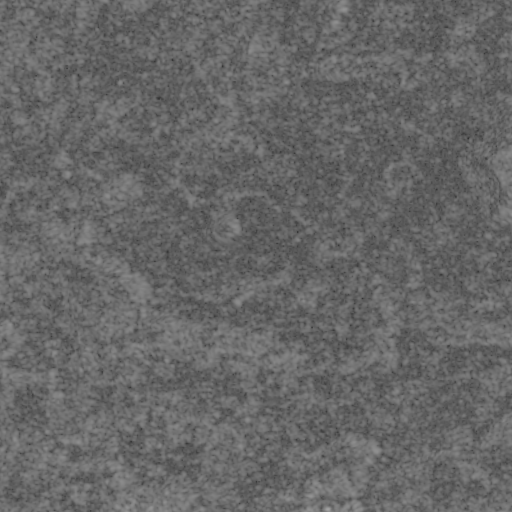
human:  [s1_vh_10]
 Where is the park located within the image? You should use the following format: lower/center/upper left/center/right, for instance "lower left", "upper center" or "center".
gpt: The park is located in the lower right of the image.
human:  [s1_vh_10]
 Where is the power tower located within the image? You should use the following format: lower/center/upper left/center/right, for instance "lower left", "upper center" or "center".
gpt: The power tower is located in the right of the image.
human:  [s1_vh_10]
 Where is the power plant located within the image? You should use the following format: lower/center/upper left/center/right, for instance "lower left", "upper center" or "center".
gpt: There is no power plant in the image.

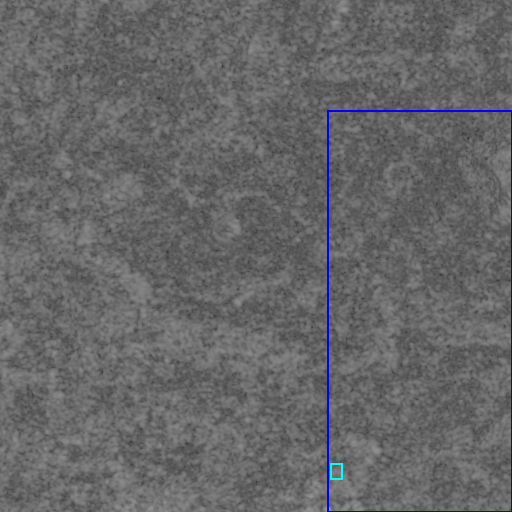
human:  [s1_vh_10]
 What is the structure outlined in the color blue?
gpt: The structure outlined in blue is a crop field.
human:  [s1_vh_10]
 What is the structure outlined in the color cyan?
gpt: The structure outlined in cyan is a park.
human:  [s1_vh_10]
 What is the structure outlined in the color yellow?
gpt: There is no yellow outline.